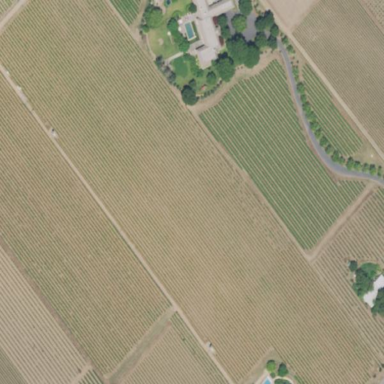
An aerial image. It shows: Vineyard where grapes are grown.